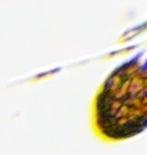
Label: Akashiwo